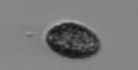
Label: Pseudochattonella_farcimen